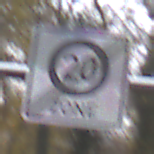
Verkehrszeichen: EndeZone20
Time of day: MorningAfternoon
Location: Outdoor (Nature)
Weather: Overcast
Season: Autumn
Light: Natural